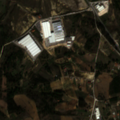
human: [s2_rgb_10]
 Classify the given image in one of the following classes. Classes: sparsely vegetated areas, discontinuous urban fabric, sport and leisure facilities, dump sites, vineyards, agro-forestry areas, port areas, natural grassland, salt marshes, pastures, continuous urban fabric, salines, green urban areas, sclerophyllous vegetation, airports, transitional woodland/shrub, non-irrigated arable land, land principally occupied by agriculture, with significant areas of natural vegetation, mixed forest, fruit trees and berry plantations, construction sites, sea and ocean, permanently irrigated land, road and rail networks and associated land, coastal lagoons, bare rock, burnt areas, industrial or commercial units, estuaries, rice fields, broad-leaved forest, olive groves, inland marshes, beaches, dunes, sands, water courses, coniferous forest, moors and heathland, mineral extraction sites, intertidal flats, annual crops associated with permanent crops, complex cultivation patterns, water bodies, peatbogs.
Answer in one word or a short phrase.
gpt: industrial or commercial units, vineyards, pastures, complex cultivation patterns, land principally occupied by agriculture, with significant areas of natural vegetation